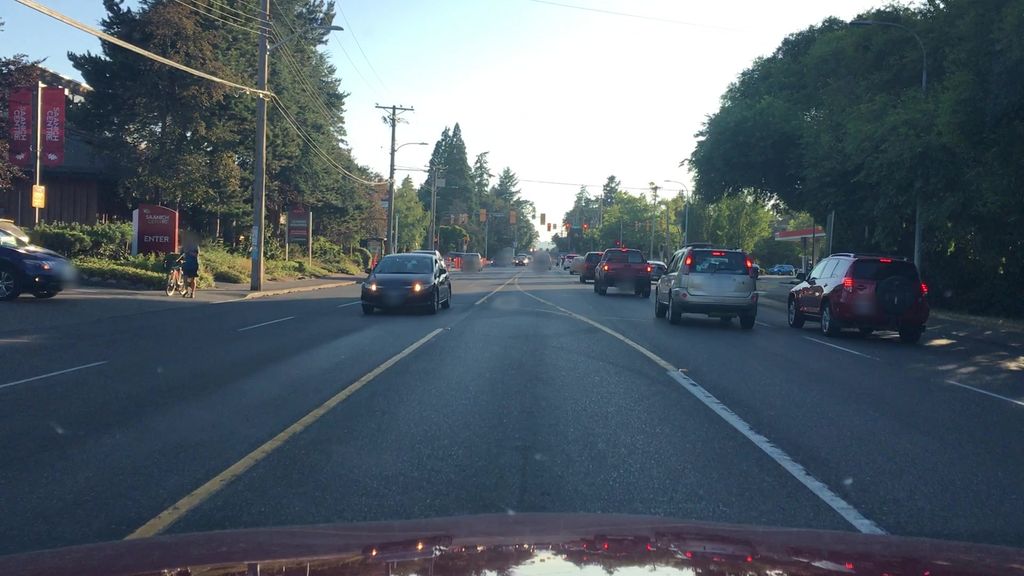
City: victoria